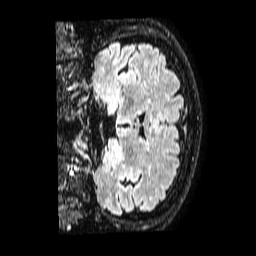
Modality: FLAIR
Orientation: coronal
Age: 55
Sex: male
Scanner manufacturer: philips
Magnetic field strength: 1.5 T
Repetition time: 4.8 s
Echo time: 0.3 s